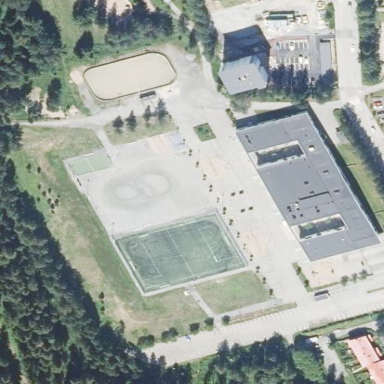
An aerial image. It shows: School.